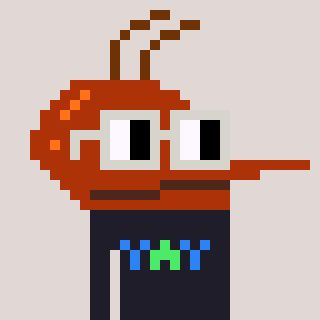
a pixel art character with square light gray glasses, a mosquito-shaped head and a grayscale-colored body on a warm background